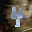
Label: 4